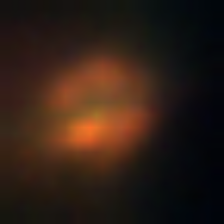
Taxon: NanoPlankton
Group: Other